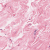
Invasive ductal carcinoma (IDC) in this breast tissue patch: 0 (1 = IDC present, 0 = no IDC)